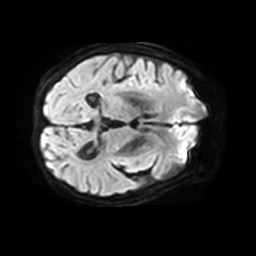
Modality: TRACE
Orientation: axial
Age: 78
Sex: female
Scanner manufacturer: philips
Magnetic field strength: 3 T
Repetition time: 3.801 s
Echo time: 0.06134 s